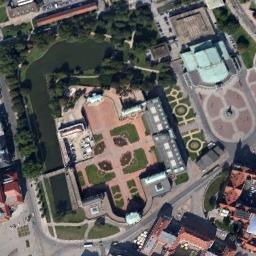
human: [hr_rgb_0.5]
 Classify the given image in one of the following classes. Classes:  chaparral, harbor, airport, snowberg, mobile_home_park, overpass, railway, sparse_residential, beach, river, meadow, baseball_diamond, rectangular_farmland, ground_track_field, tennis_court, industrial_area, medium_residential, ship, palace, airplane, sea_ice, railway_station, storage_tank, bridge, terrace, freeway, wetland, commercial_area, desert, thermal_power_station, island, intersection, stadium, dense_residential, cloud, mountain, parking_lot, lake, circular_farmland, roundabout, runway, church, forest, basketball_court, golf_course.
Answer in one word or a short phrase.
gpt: palace